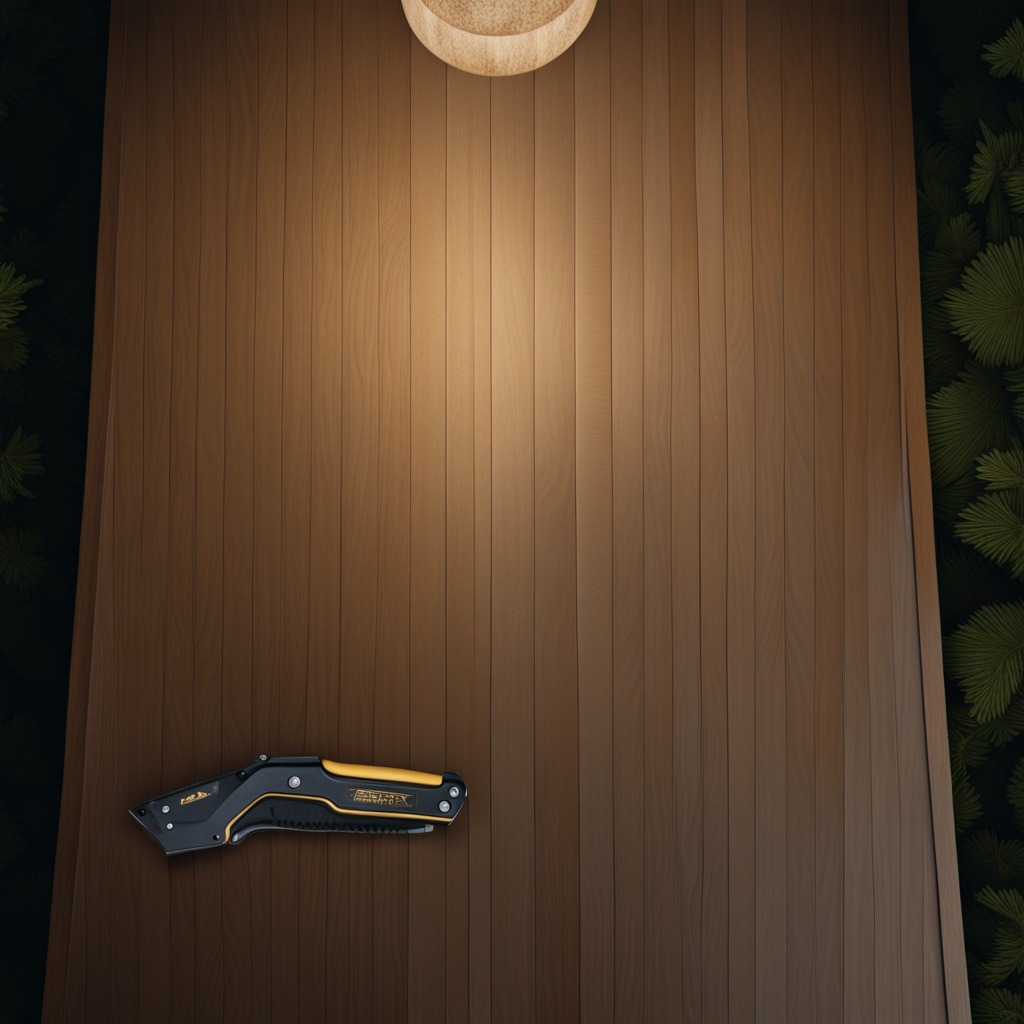
A utility knife lies on a wooden table inside a jungle field workshop tent at night.